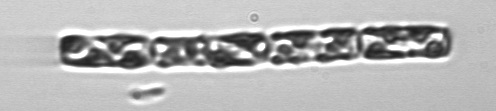
Label: Guinardia_delicatula